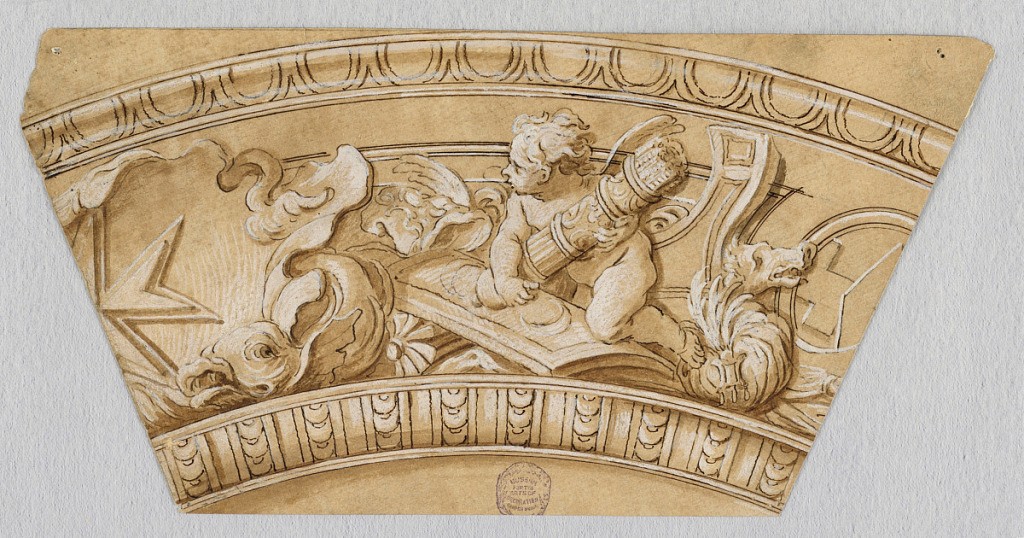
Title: Project for a Ceiling Frieze
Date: mid- 17th century
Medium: Pen and brown ink, brush and brown wash, white heightening on off-white laid paper
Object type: Drawing
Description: Trapezoid. At center is Cupid with quiver. At left, half of a escutcheon with a dolphin and star.